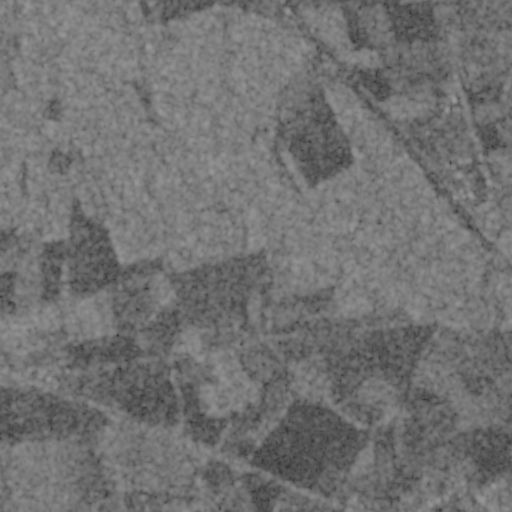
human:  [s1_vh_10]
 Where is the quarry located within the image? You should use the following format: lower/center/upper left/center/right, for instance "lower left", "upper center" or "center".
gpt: The quarry is located in the upper right of the image.
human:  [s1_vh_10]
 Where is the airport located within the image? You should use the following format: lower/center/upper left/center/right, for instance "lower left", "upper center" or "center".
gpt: There is no airport in the image.

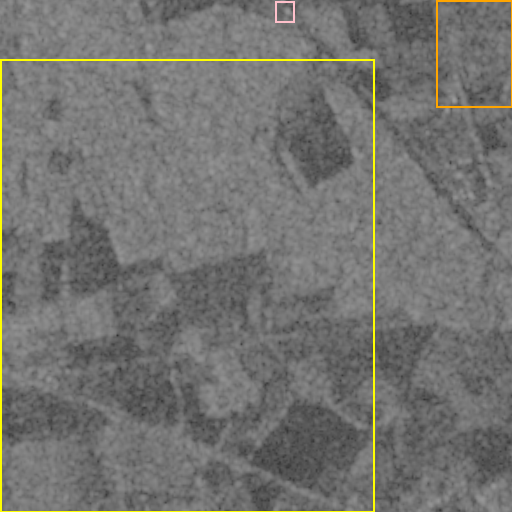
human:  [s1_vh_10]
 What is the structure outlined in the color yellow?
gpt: The structure outlined in yellow is a crop field.
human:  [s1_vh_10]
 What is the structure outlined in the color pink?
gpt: The structure outlined in pink is a parking lot.
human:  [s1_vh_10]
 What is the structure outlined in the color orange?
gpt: The structure outlined in orange is a quarry.
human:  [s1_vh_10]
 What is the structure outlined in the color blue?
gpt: There is no blue outline.